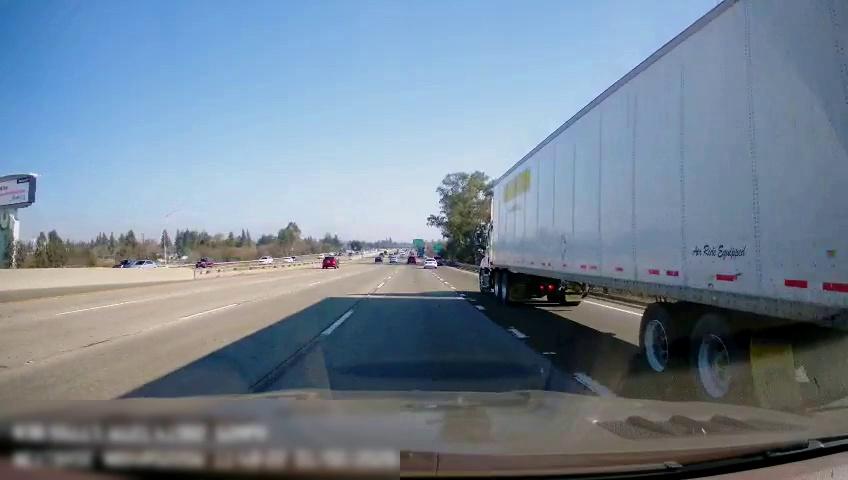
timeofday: Day
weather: Sunny
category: Drivable Space
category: Vehicles | Van
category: Vehicles | SUV
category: Vehicles | SUV
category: Vehicles | SUV
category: Vehicles | Car
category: Vehicles | SUV
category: Vehicles | Truck
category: Vehicles | SUV
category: Lanes | Alternate Lane
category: Lanes | Alternate Lane
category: Lanes | Alternate Lane
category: Lanes | Alternate Lane
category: Lanes | Alternate Lane
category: Lanes | Alternate Lane